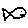
Label: fish